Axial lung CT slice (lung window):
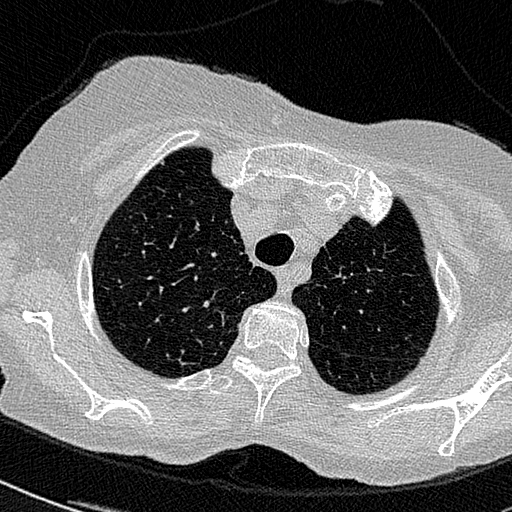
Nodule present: no